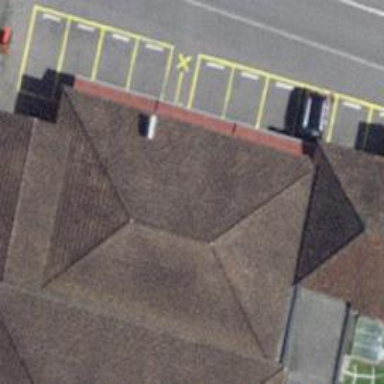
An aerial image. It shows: Supermarket.